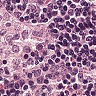
Metastatic tissue present: no